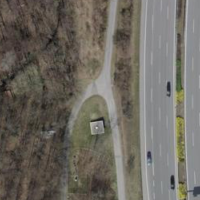
EUNIS habitat code: 57
Species observed at this site:
Cyperus esculentus
Phytolacca americana